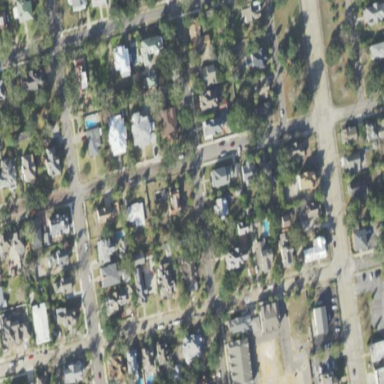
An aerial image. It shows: Residential area composed of single-family homes.